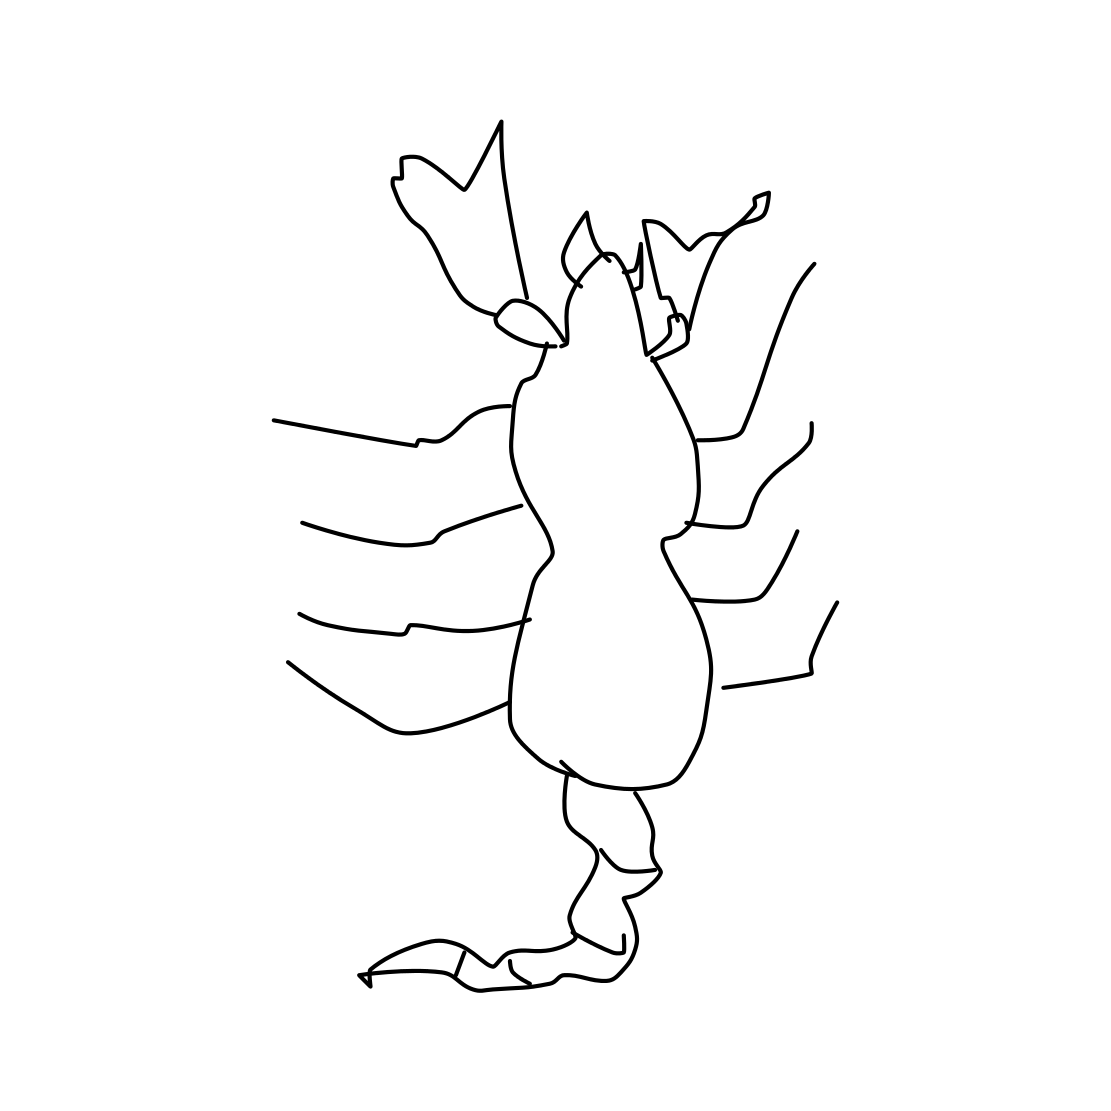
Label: scorpion